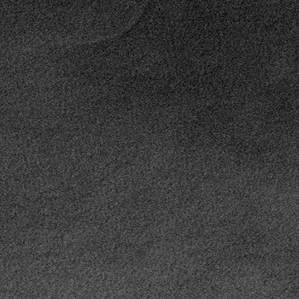
Label: frost